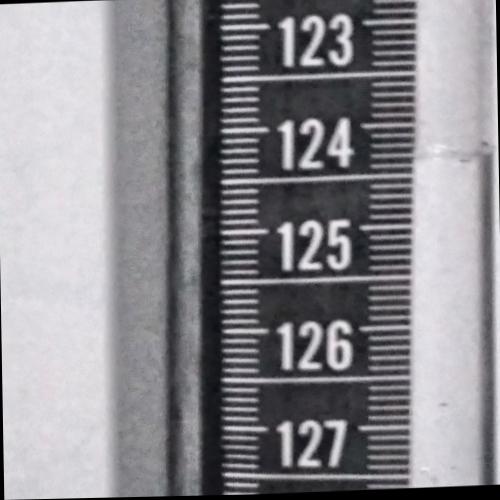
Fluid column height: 124.3 cm